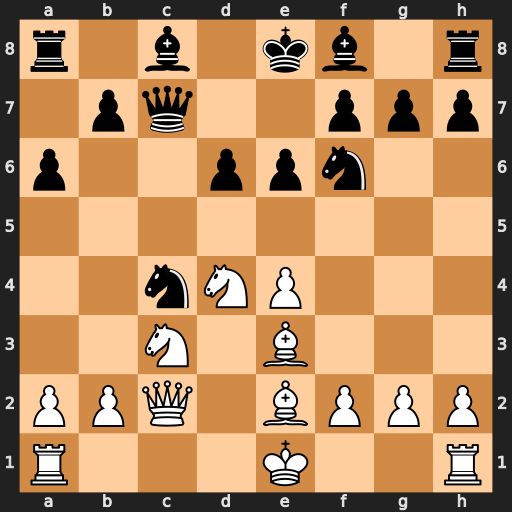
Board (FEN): r1b1kb1r/1pq2ppp/p2ppn2/8/2nNP3/2N1B3/PPQ1BPPP/R3K2R
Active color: w
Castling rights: KQkq
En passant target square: -
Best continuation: Qa4+ Bd7 Qxc4 Qxc4 Bxc4